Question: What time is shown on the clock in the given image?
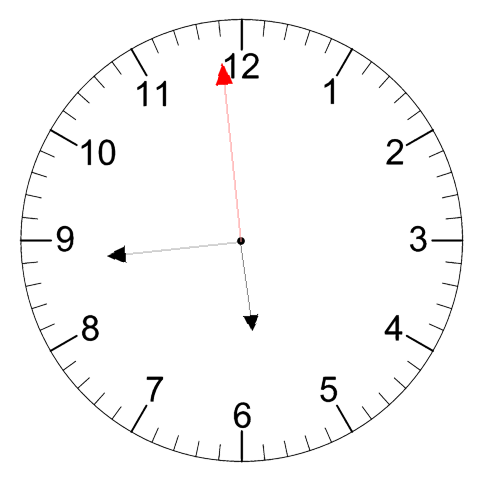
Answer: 05:43:59